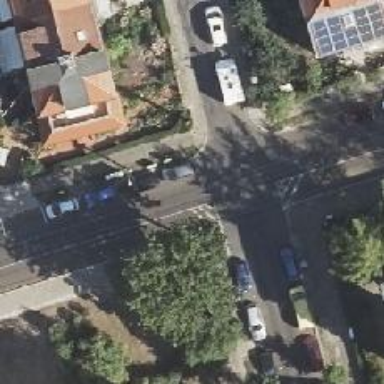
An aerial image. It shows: Uncontrolled tram crossing.